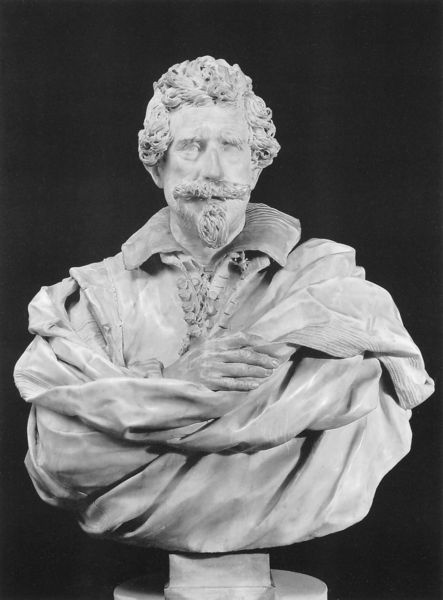
Titel: Büste des Michelangelo Buonarroti il Giovane
Künstler: Giuliano Finelli
Institution: Florenz, Casa Buonarotti
Schlagwörter: hand, kopf, mann, schatten, umhang, brust, frankreich, licht, marmor, nase, weiss, blick, mode, bart, hemd, augen, bärtig, falten, gesicht, kragen, sockel, stein, herr, portrait, haare, mantel, stoff, augenbrauen, locken, schultern, skulptur, schnurbart, dichter, büste, knöpfe, weste, foto, lockig, schweden, buschig, spitzbart, wams, bildhauer, bärtiger, schulterpolster, schnautzbart, gelockt, schnurrbar, 17. jahrhundert, brustg